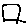
Label: square